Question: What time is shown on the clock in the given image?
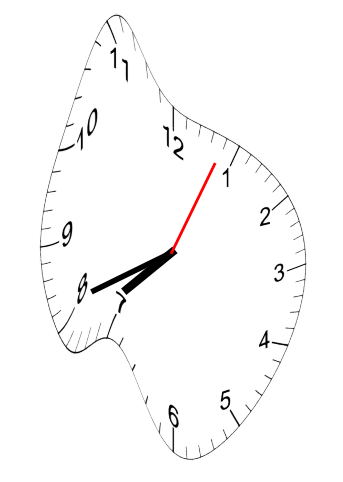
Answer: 07:41:04